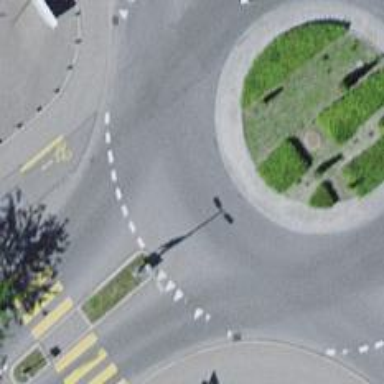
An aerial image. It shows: Secondary road with asphalt surface leading to roundabout junction.